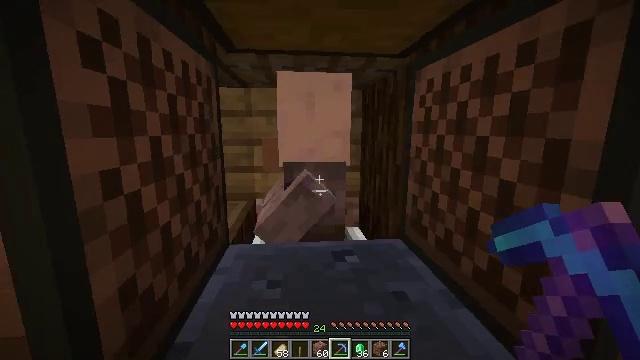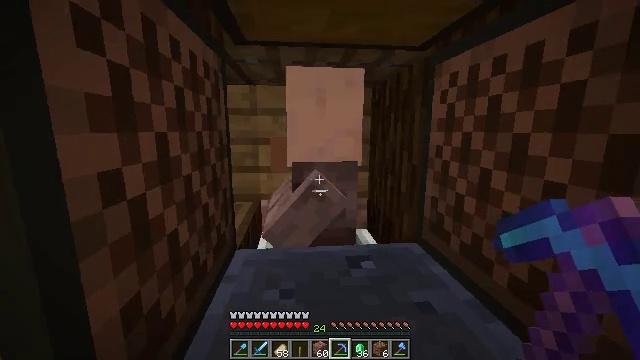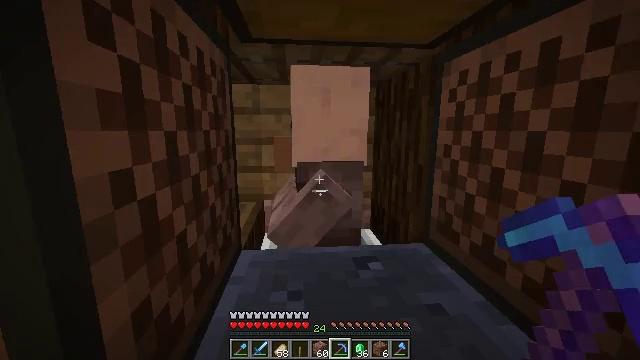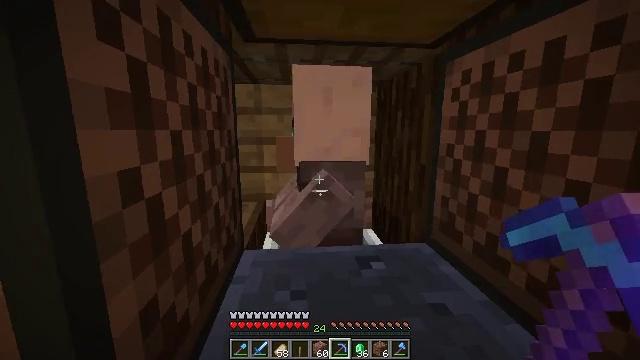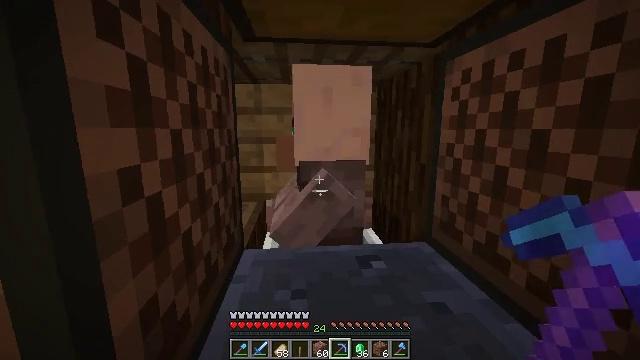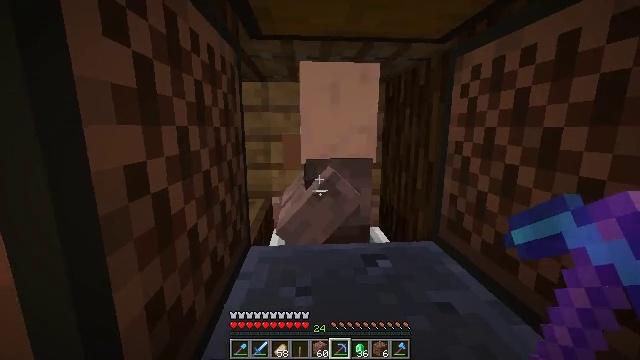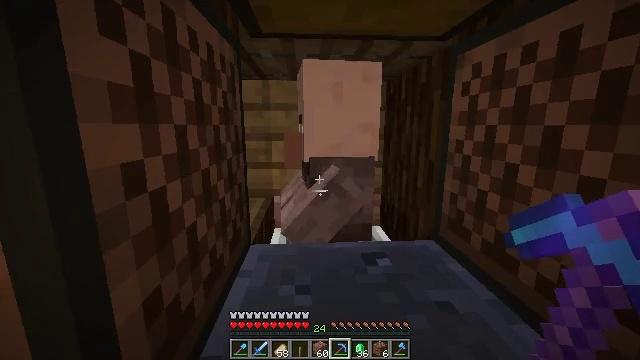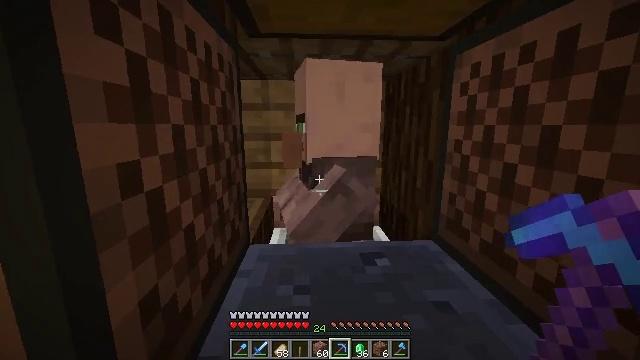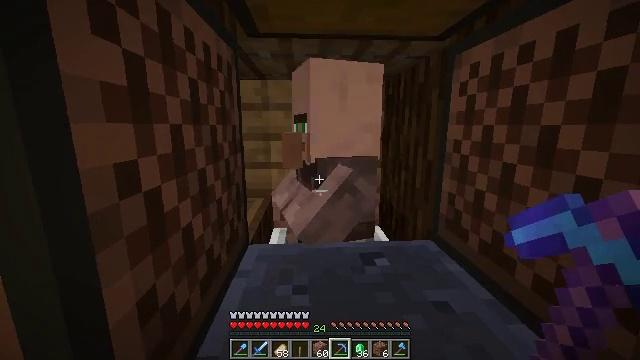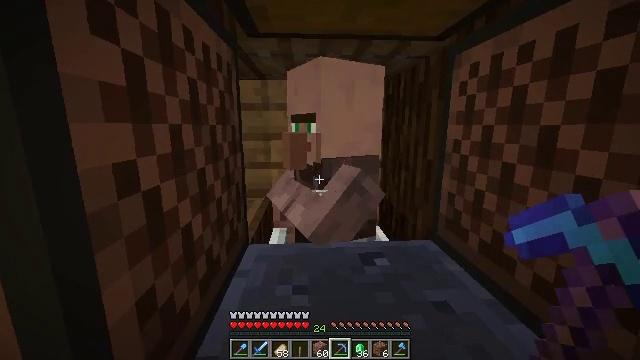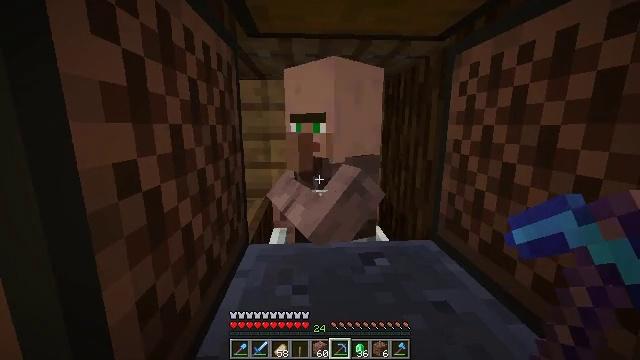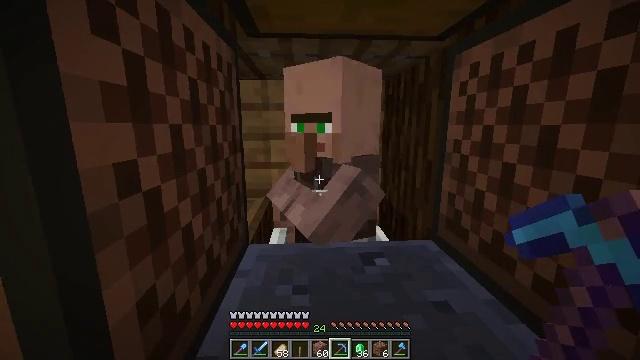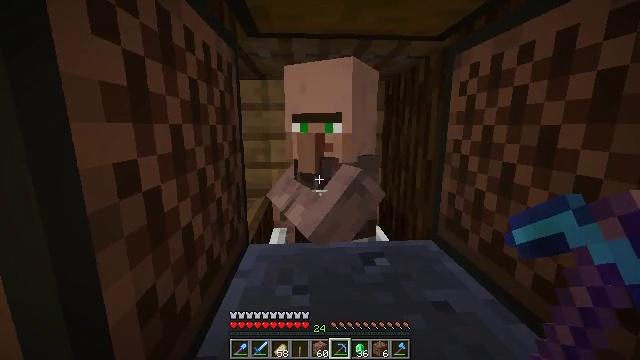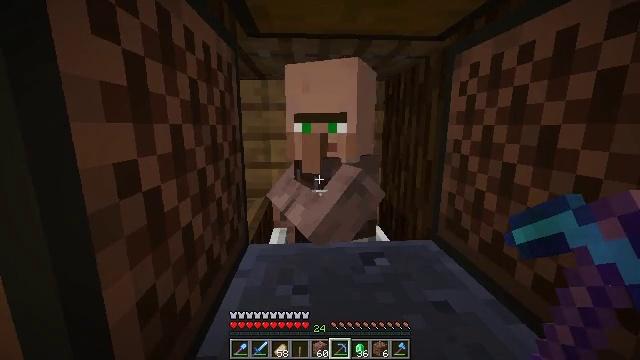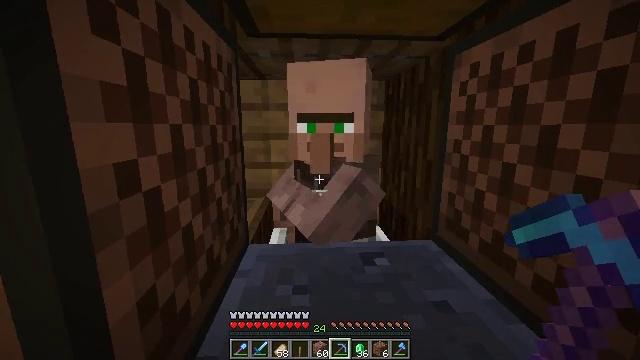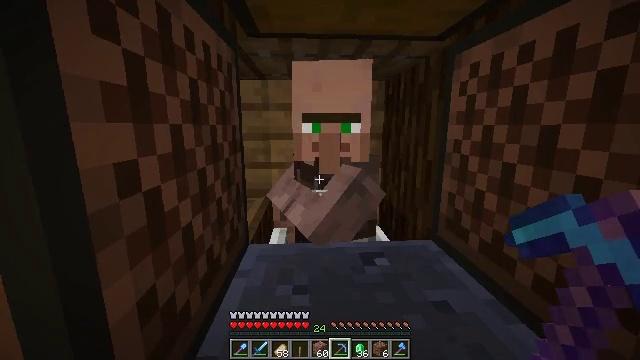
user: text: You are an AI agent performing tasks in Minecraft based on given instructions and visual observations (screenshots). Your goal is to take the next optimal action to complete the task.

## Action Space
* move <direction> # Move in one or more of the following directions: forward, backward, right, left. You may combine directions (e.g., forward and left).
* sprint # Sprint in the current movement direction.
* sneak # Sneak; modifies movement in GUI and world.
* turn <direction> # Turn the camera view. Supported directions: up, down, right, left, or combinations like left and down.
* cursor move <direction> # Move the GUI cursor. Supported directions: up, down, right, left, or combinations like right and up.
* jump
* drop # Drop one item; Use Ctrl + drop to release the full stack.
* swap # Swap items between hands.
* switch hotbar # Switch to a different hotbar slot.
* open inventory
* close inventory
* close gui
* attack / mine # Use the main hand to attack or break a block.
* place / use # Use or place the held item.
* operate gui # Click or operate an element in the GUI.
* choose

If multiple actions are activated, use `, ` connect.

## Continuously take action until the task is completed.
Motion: motion action
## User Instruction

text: Craft a diamond shovel with necessary materials.
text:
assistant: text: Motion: no_op
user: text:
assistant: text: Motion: no_op
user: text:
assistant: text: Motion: move forward
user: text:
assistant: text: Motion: move forward
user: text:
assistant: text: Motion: move forward, turn left
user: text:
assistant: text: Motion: move forward
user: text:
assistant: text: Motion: no_op
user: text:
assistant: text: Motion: no_op
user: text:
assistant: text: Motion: no_op
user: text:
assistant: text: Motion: no_op
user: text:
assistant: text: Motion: no_op
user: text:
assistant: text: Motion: no_op
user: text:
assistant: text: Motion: no_op
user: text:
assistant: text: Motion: no_op
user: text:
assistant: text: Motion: no_op
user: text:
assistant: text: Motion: no_op
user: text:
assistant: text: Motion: no_op
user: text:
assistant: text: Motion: no_op
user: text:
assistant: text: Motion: move back
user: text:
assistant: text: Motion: move back
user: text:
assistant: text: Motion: move back
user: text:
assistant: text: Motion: move back
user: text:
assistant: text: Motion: move back
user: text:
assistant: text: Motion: move back
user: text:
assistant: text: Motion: move back
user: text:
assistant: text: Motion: move back
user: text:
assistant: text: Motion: move back
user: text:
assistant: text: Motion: move back
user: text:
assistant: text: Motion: move back
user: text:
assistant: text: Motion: move back and move left